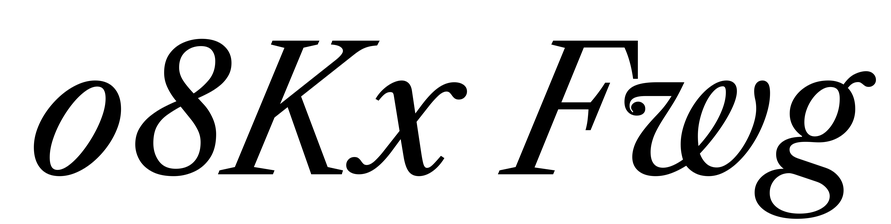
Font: LibreCaslonText-Italic_Italic